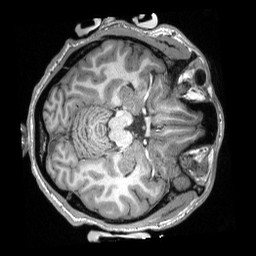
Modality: T1w
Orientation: axial
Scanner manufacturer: siemens
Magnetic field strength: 3 T
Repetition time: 2.3 s
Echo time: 0.00308 s